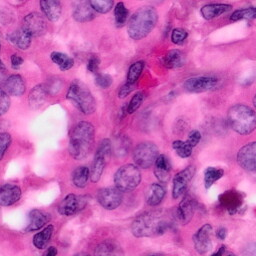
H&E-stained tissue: Pancreatic